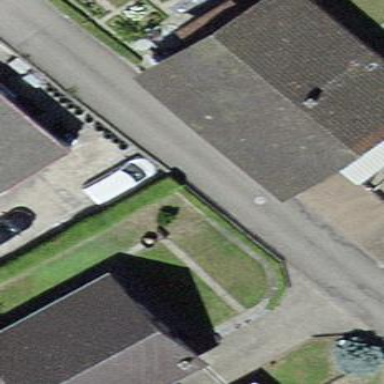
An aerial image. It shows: Building with tiled roof.